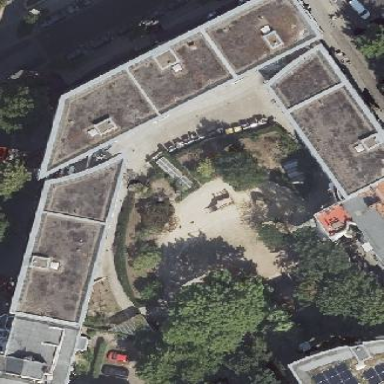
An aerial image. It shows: Part of building.